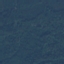
Label: Forest